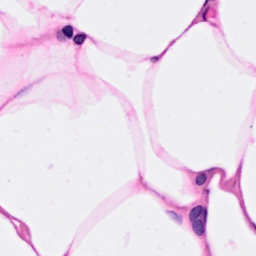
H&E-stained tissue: Breast